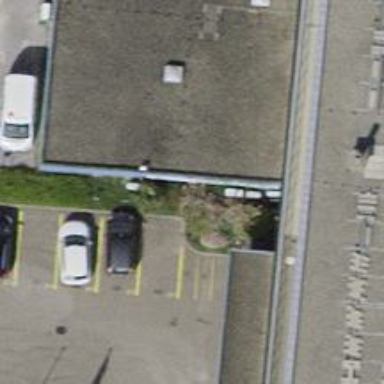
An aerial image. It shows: Motorcycle parking facility.